Field crop: maize
Growth stage: 2
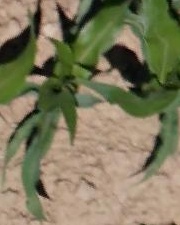
Species: maize